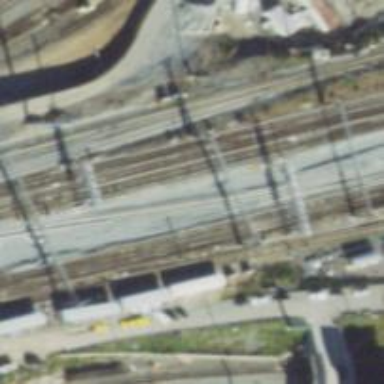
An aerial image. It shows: Electrified railway with rail tracks.